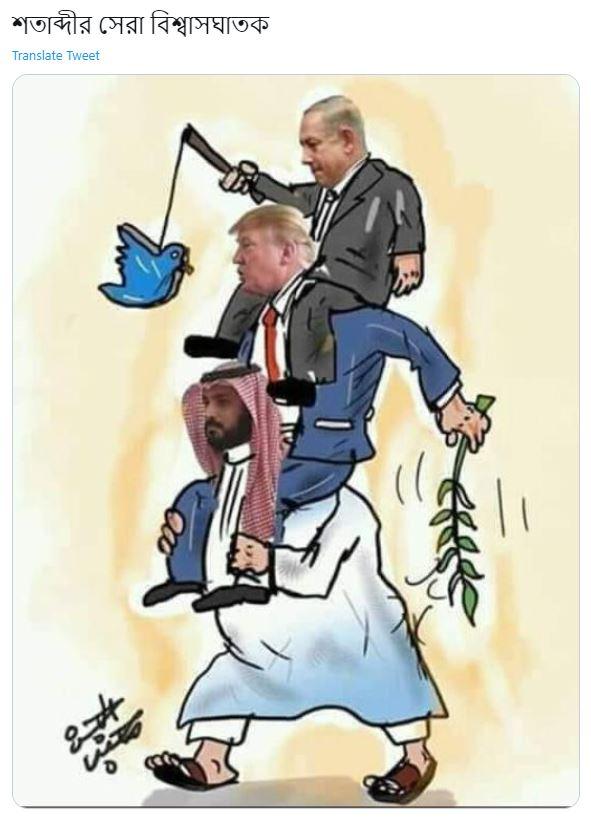
Text: শতাব্দীর সেরা বিশ্বাসঘাতক।
Label: Hate
Hate category: Political
Targeted group: Organization